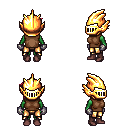
a pixel art fantasy rpg character, female body template, orc, green skin, brown sleeveless shirt, gold greaves, ruby red pixie cut hairstyle, gold helm, metal gloves, maroon shoes, four views (front, back, left, right), 2x2 character sprite sheet, small pixel art, hard edges, no anti-aliasing